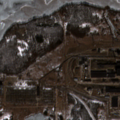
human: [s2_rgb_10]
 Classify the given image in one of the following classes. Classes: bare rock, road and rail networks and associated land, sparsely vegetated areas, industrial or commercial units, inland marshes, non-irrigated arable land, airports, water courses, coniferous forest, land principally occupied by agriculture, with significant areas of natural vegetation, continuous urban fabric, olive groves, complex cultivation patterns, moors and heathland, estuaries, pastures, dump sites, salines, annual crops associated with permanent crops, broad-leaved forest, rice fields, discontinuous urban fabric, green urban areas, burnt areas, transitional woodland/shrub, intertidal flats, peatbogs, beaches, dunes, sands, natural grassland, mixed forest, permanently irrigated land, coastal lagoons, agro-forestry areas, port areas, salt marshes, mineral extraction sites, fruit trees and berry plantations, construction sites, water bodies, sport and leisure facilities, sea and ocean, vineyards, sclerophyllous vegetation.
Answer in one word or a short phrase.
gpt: industrial or commercial units, broad-leaved forest, mixed forest, transitional woodland/shrub, water bodies